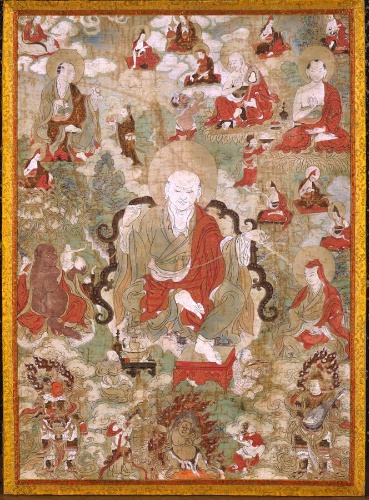
Artist: Unidentified artist
Object type: Panel from a triptych
Classification: Paintings
Medium: Side panel of a triptych of framed paintings; watercolor on linen
Culture: China
Period: Ming dynasty (1368–1644) or earlier
Dimensions: 31 1/8 × 22 1/2 in. (79.1 × 57.2 cm)
Department: Asian Art
Credit line: Rogers Fund, 1930
Accession year: 1930
Repository: Metropolitan Museum of Art, New York, NY
Tags: Men|Buddhism